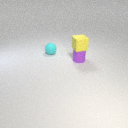
small cyan rubber sphere behind small purple rubber cylinder